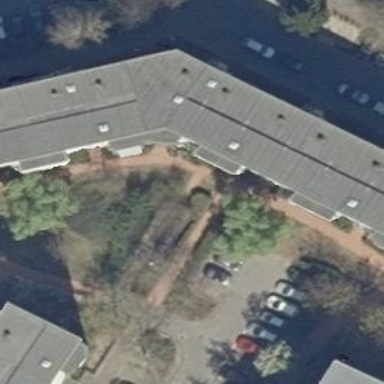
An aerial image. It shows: Building with apartments and flat roof.